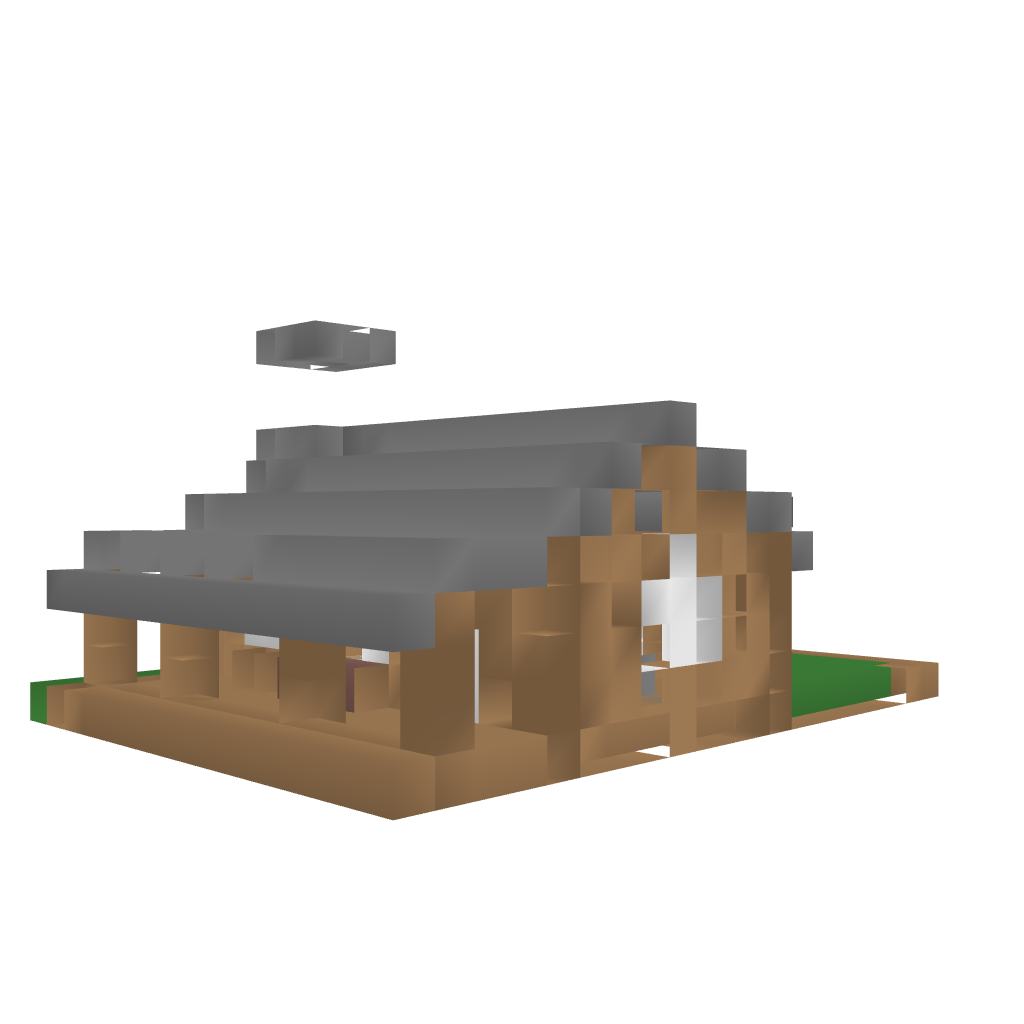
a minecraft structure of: Forrest House bad low quality